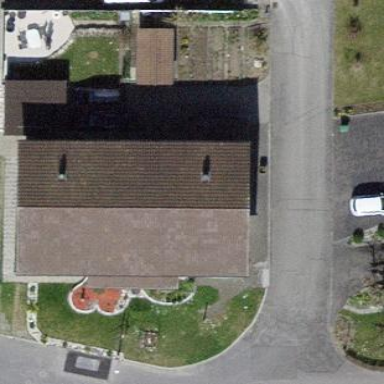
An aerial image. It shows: Simple house.